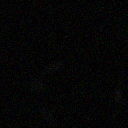
Screen state: off